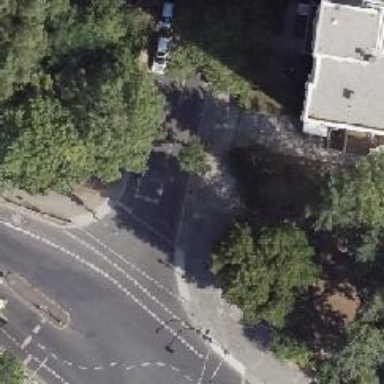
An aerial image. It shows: Road with traffic signals.